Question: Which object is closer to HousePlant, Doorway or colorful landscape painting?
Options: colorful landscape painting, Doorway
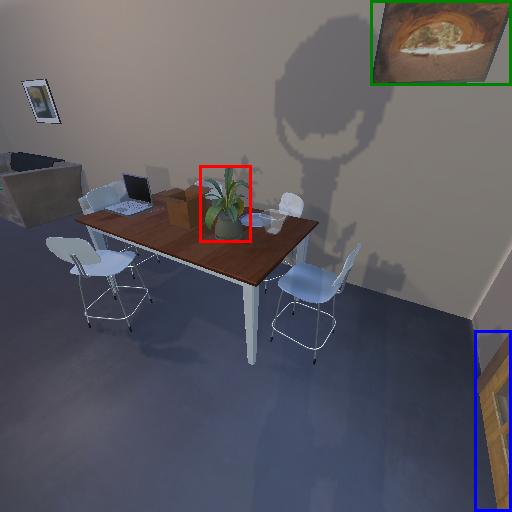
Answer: colorful landscape painting